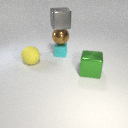
large green metal cube in front of large yellow rubber sphere